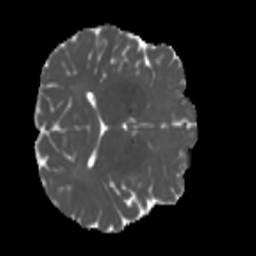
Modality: MD
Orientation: axial
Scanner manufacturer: siemens
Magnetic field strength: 3 T
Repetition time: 4 s
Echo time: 0.0594 s